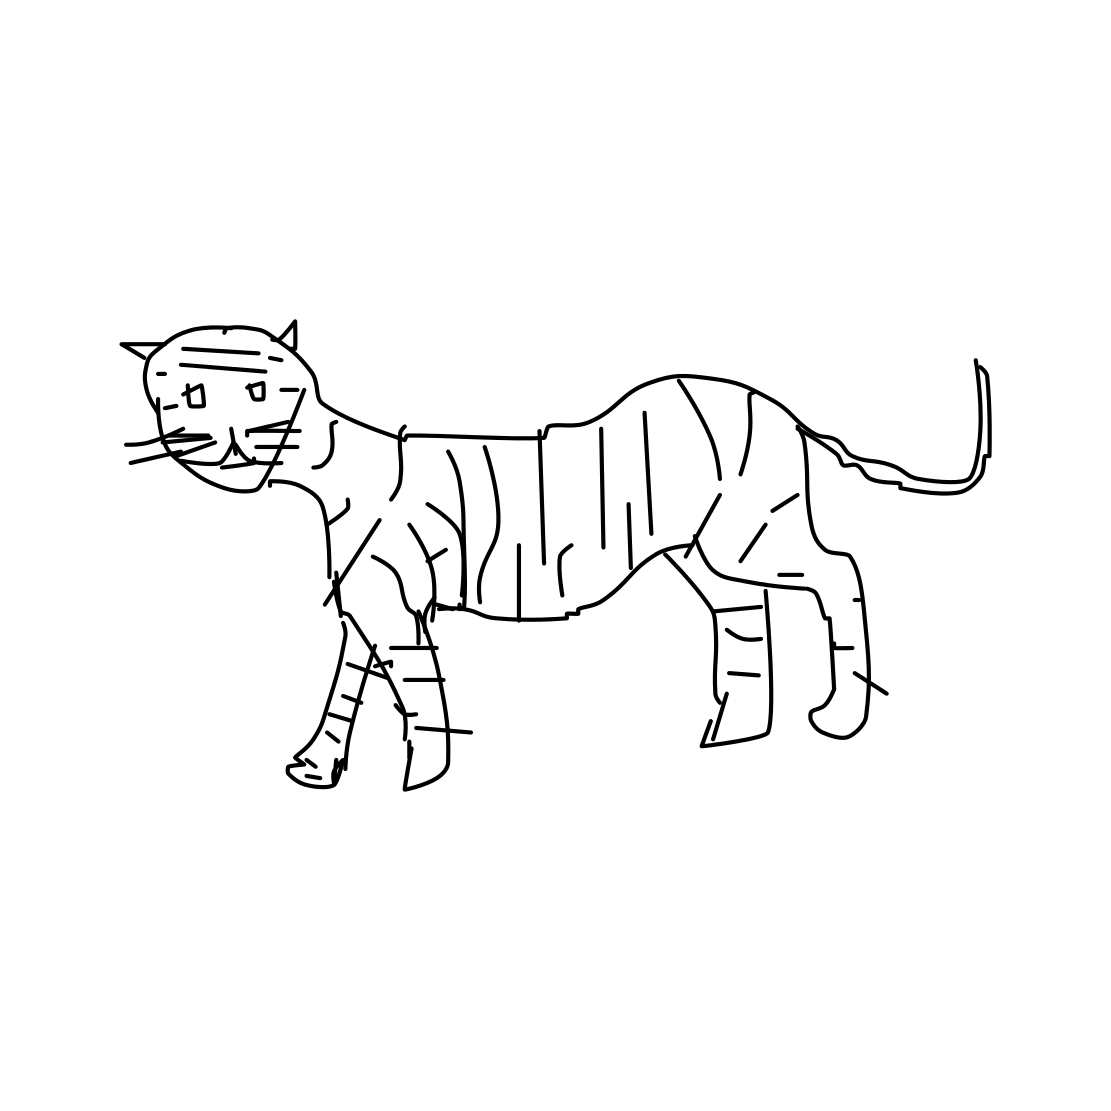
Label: tiger